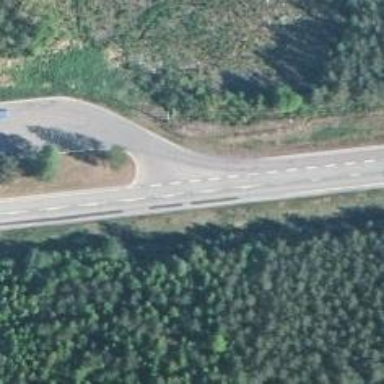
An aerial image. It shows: Asphalt road designated as trunk highway.